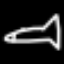
Label: airplane